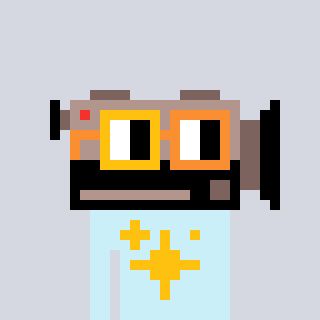
a pixel art character with square yellow and orange glasses, a camcorder-shaped head and a cold-colored body on a cool background